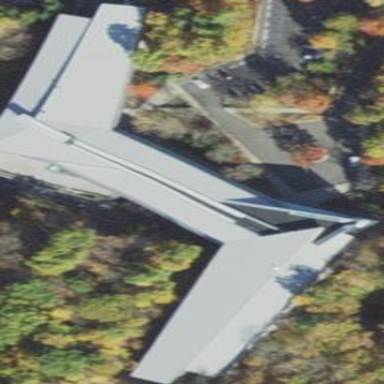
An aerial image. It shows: Part of building.